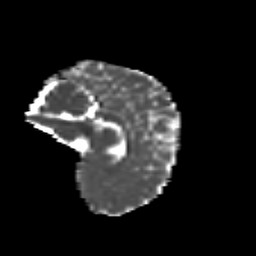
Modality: MD
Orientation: sagittal
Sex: female
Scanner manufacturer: siemens
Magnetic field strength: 3 T
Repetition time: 5 s
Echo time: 0.071 s